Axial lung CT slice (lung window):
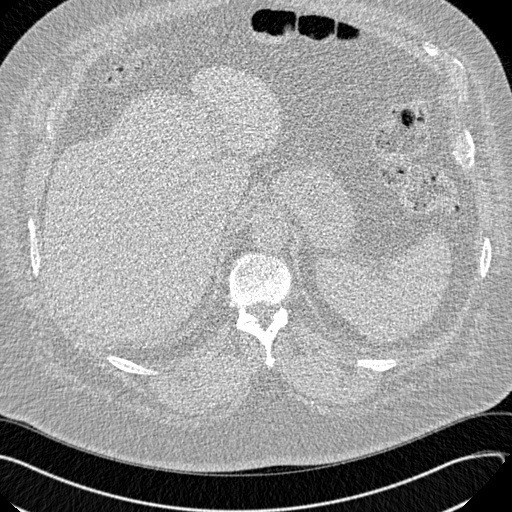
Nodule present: no